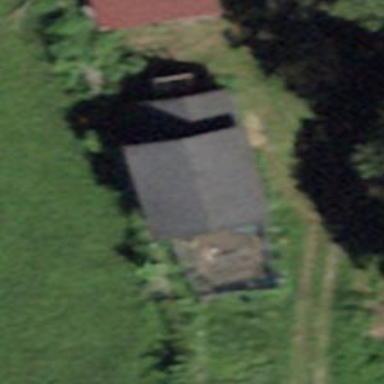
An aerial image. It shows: Shed.